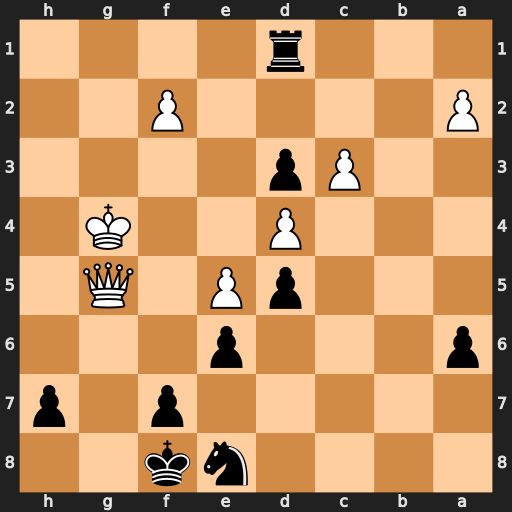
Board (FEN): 4nk2/5p1p/p3p3/3pP1Q1/3P2K1/2Pp4/P4P2/3r4
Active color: b
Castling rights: -
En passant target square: -
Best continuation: Rg1+ Kf3 Rxg5